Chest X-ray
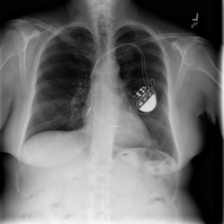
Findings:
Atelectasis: negative
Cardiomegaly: negative
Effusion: negative
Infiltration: negative
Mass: negative
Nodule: positive
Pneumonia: negative
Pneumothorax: negative
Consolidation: negative
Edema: negative
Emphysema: negative
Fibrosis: negative
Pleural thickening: negative
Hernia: negative